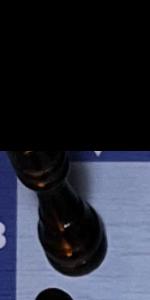
Label: Rook_Black